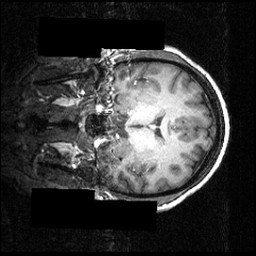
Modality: T1w
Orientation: coronal
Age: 24
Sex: female
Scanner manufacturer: siemens
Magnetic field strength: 3.951 T
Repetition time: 1.5 s
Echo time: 0.00335 s